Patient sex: M
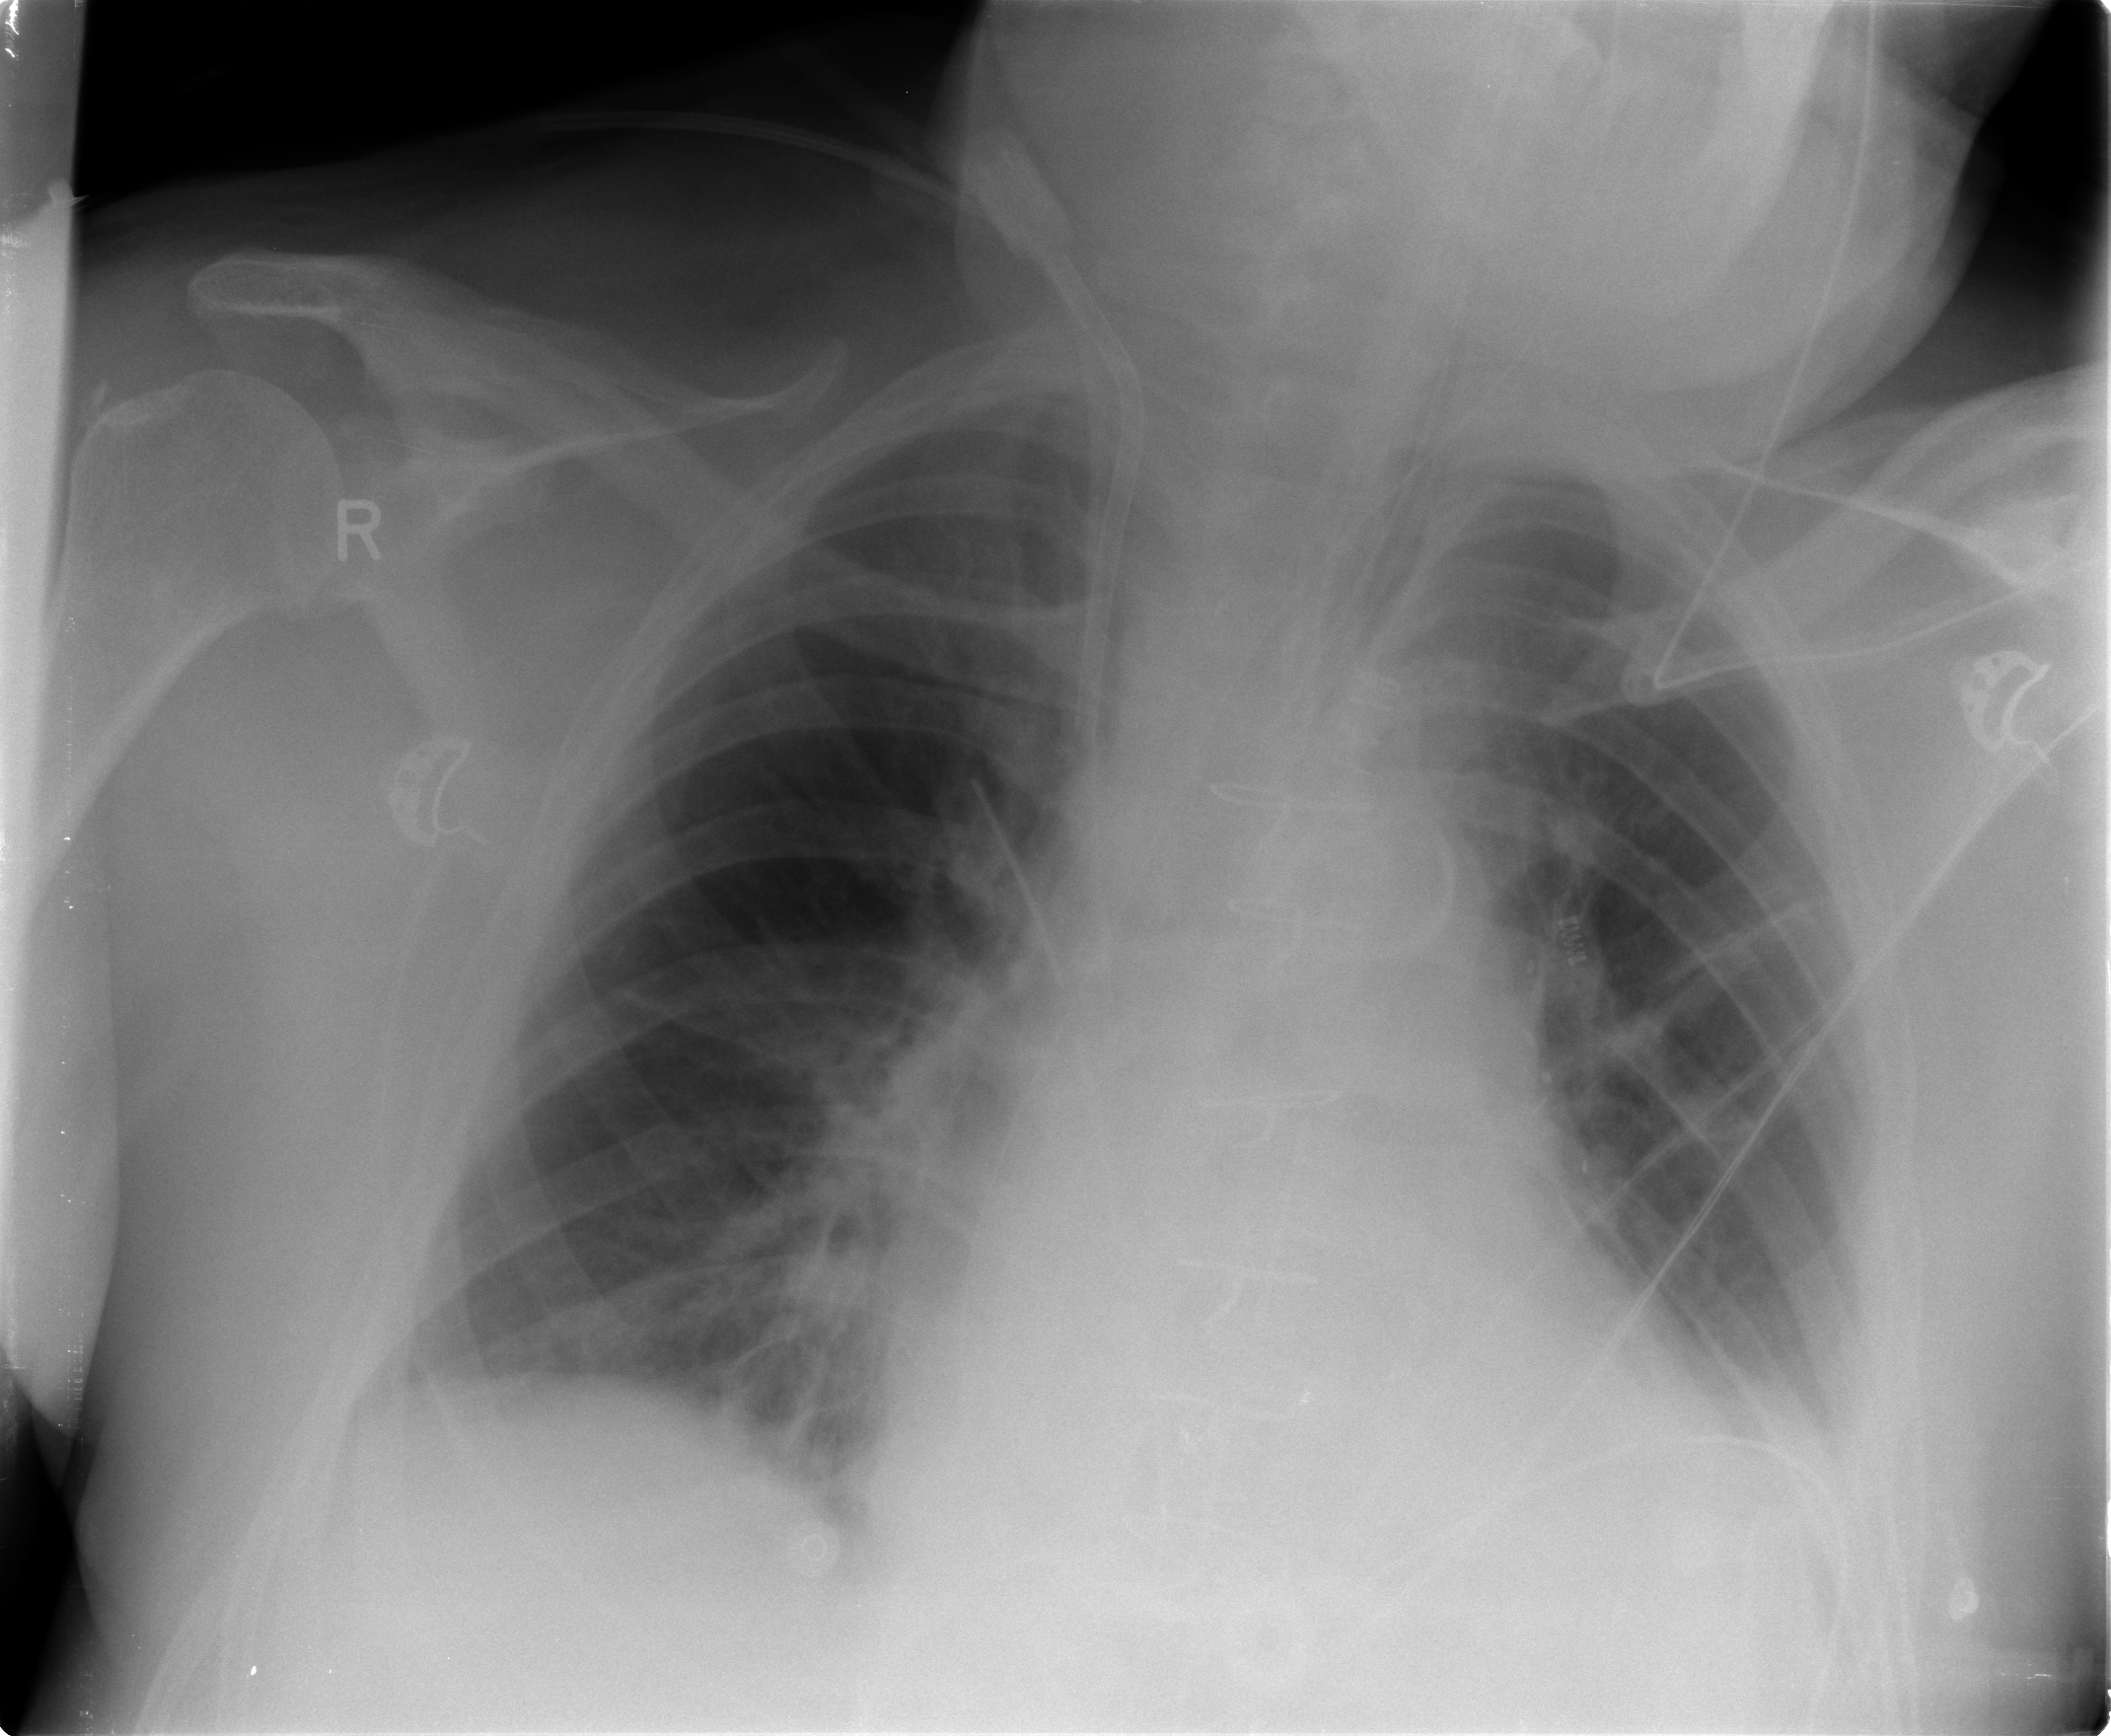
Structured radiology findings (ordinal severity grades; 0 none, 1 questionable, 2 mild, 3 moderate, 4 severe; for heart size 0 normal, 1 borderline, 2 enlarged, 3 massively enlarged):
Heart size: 2
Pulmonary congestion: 2
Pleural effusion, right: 1
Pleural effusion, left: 2
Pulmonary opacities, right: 0
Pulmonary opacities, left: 0
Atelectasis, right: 2
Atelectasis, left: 1